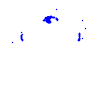
Particle: electron